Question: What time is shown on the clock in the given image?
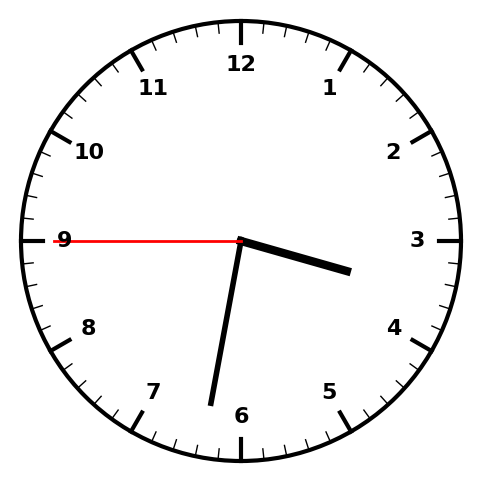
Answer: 03:31:45